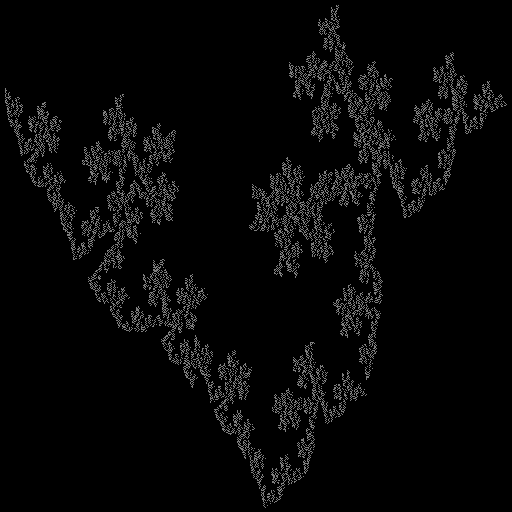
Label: penta